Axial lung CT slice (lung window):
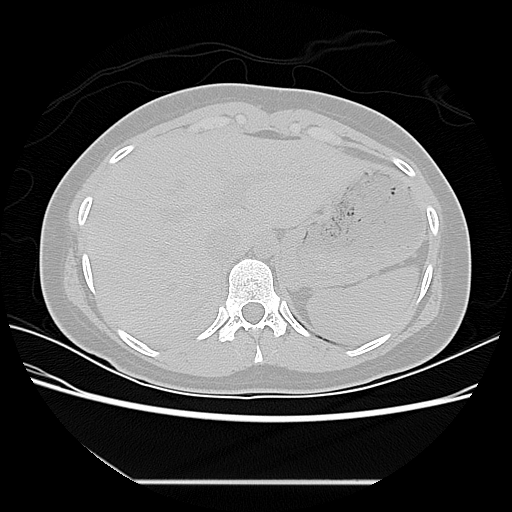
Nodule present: no